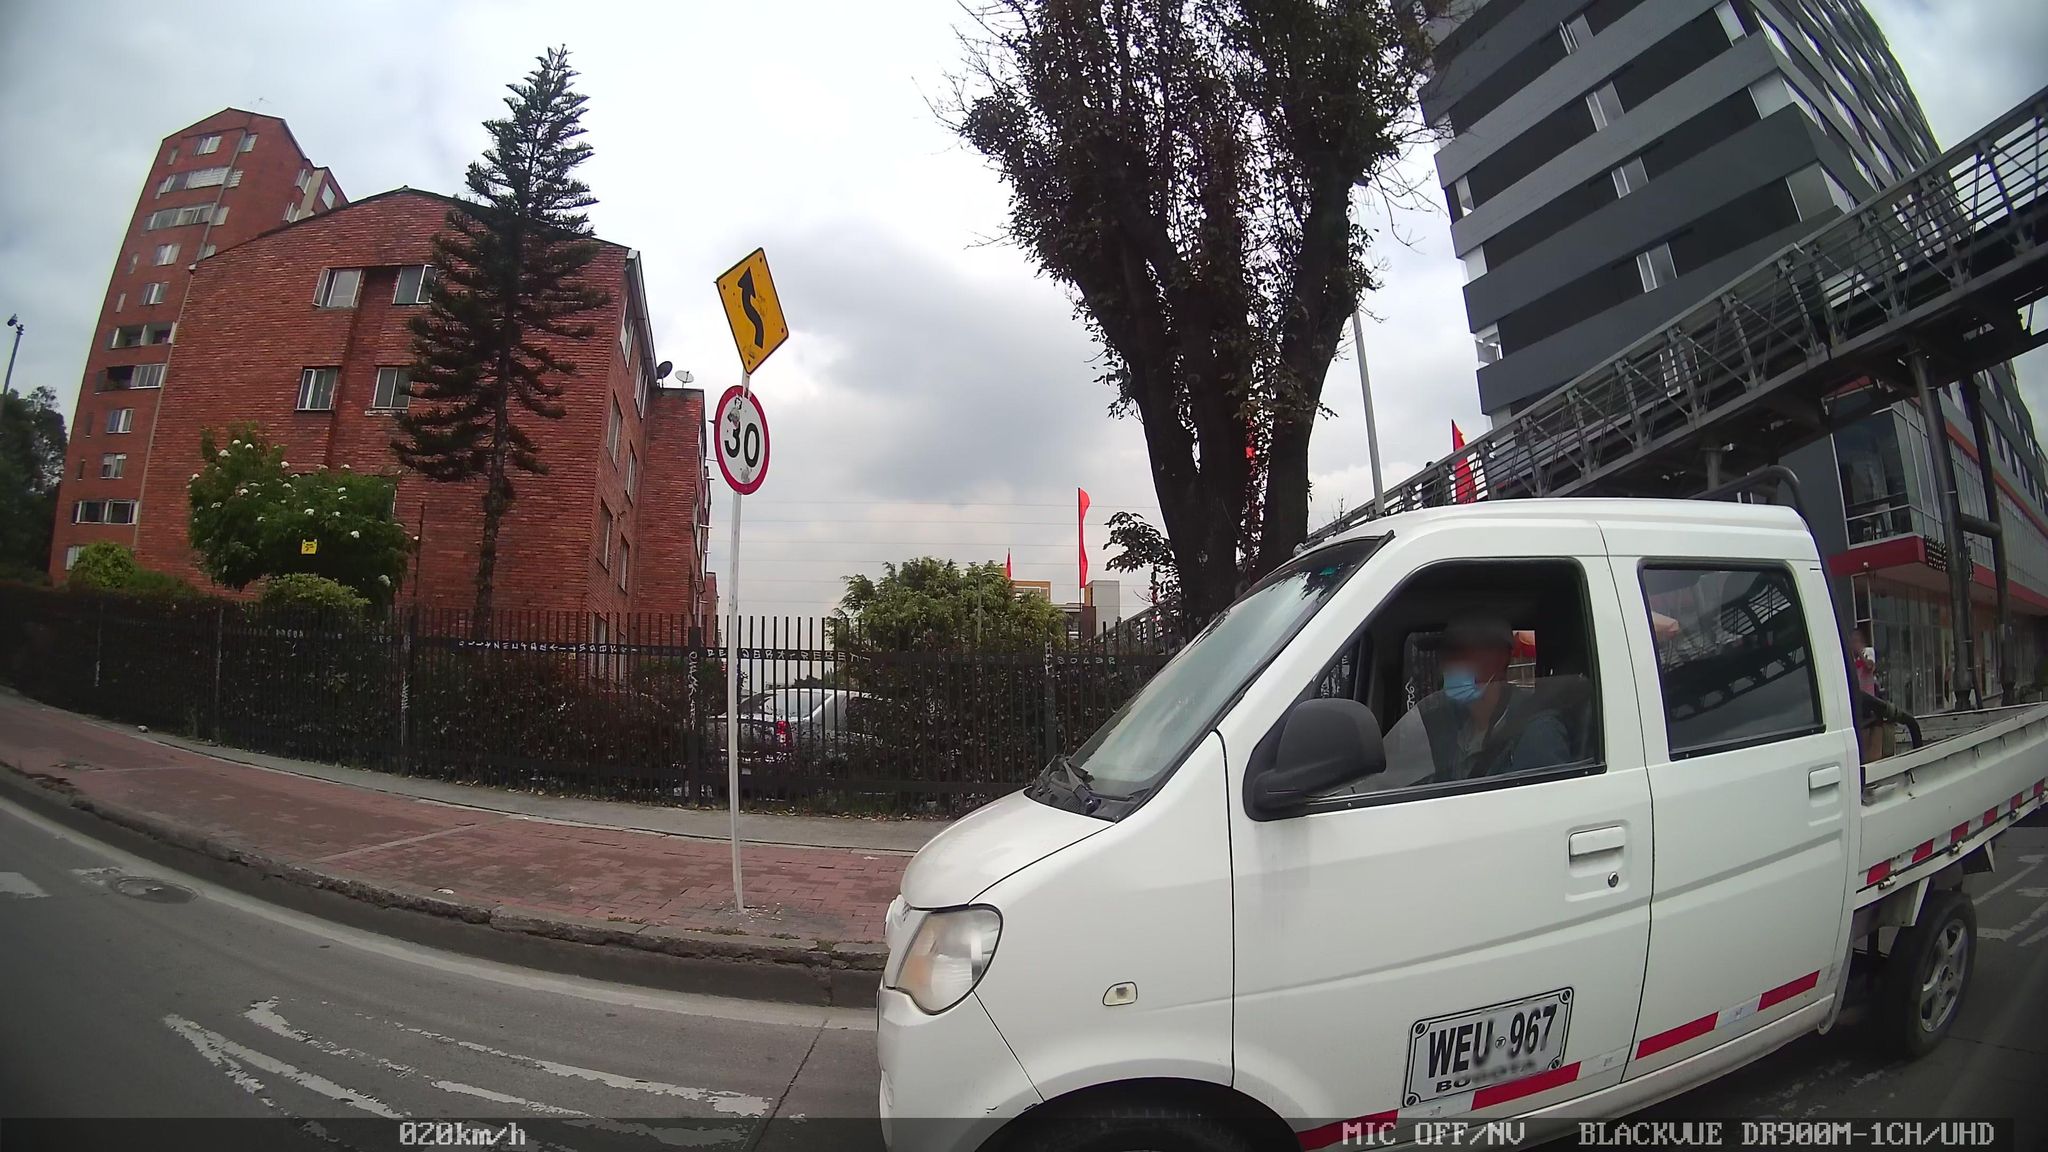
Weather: cloudy
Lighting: day
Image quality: good
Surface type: driving surface
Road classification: footway
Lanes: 2
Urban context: urban centre
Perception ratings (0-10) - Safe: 1.96, Lively: 8.26, Beautiful: 6.75, Boring: 4.23, Depressing: 7.47, Wealthy: 2.91